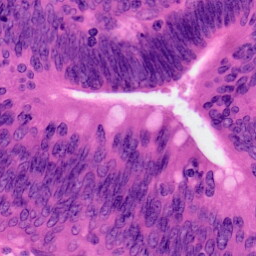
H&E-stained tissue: Colon